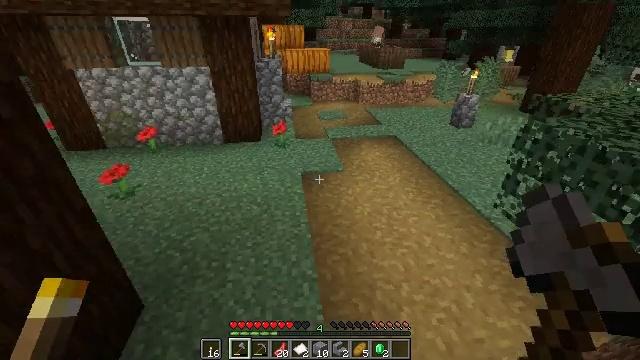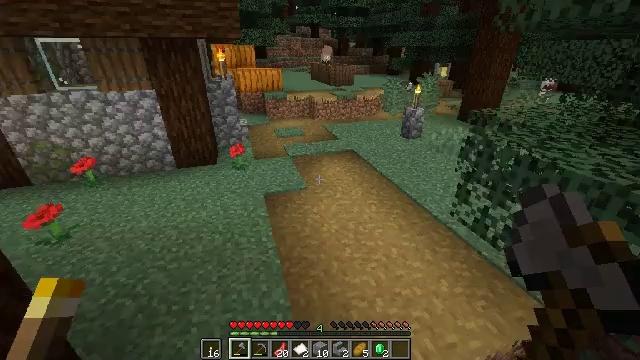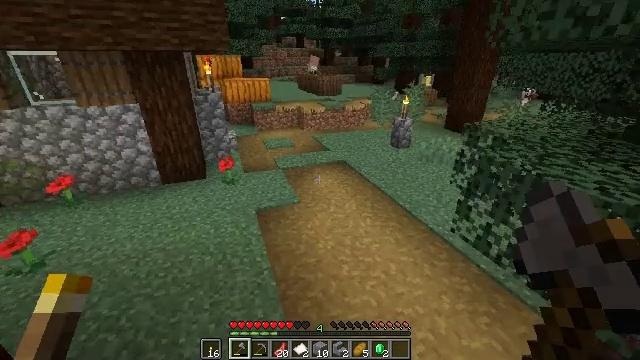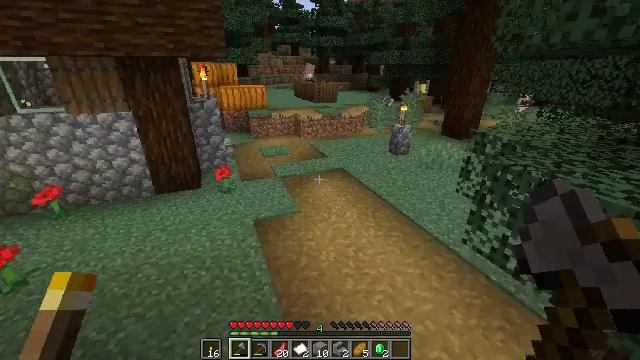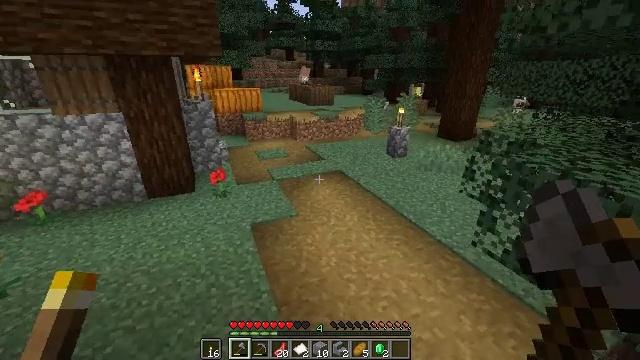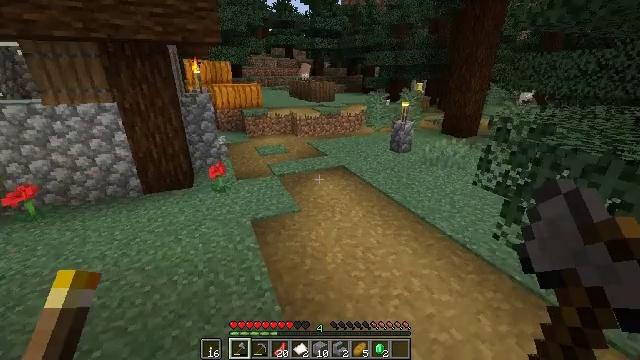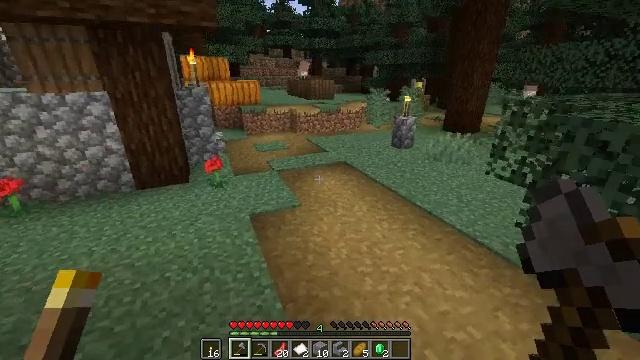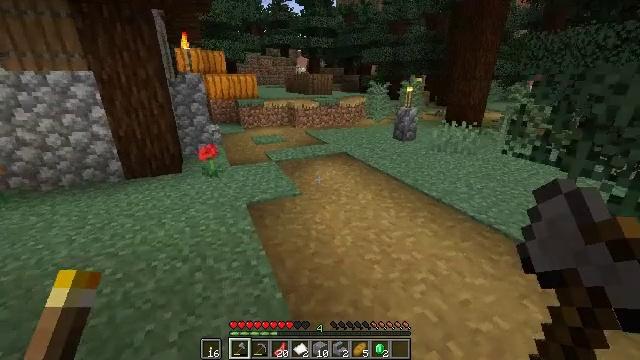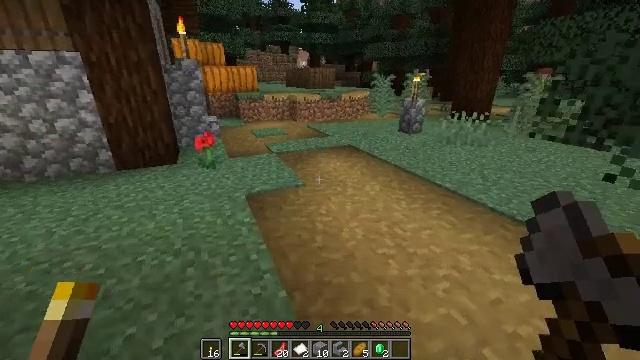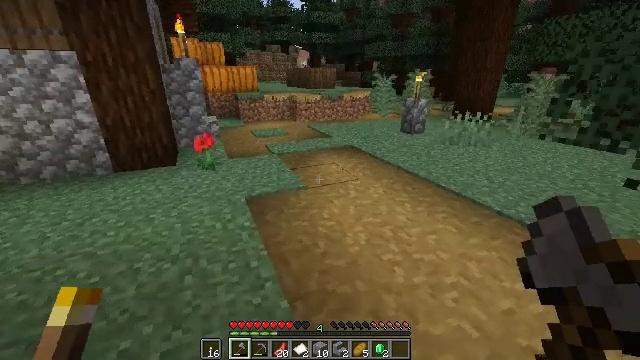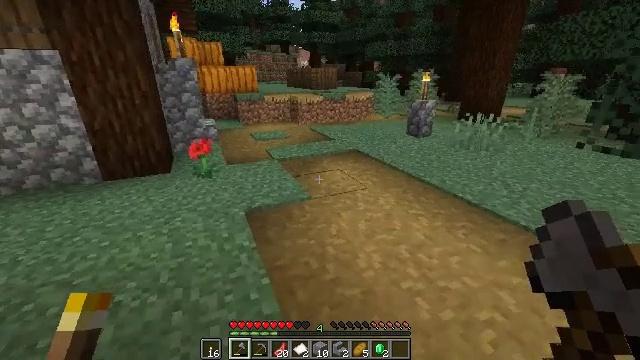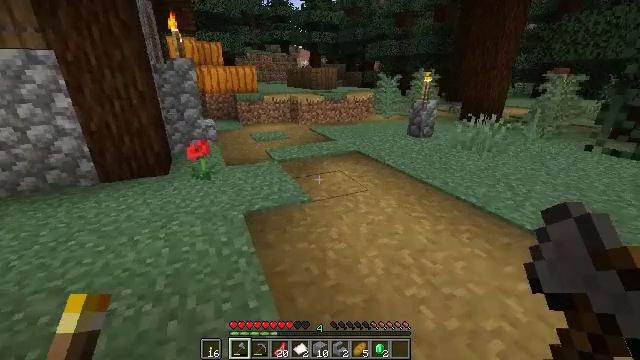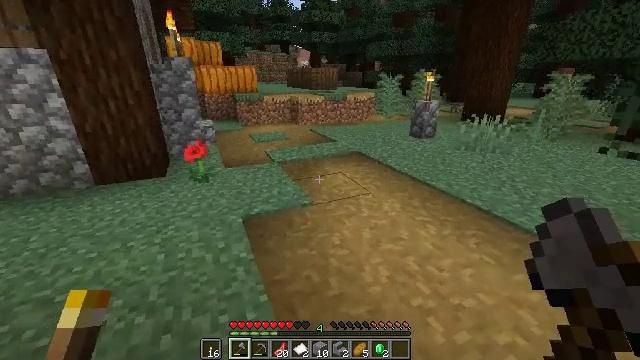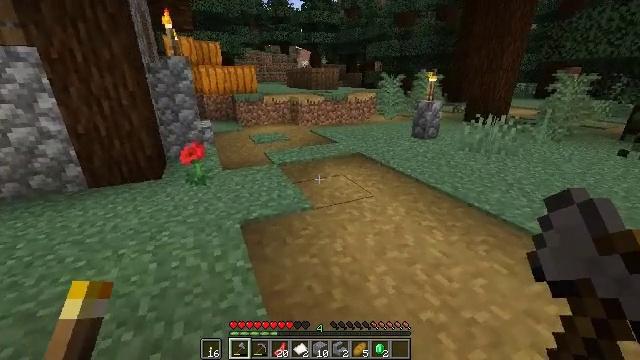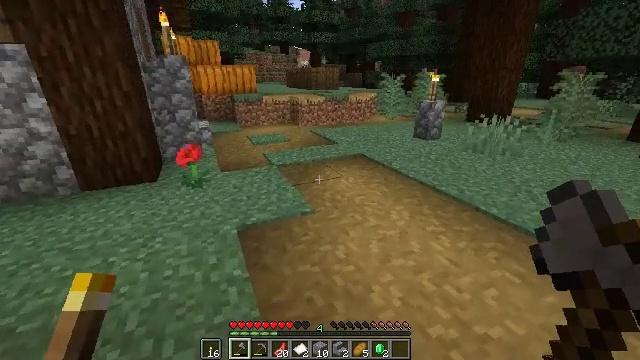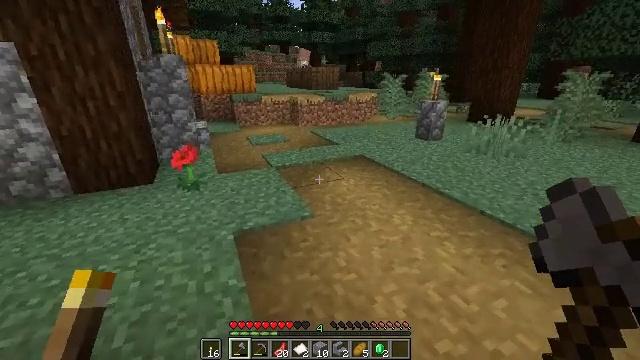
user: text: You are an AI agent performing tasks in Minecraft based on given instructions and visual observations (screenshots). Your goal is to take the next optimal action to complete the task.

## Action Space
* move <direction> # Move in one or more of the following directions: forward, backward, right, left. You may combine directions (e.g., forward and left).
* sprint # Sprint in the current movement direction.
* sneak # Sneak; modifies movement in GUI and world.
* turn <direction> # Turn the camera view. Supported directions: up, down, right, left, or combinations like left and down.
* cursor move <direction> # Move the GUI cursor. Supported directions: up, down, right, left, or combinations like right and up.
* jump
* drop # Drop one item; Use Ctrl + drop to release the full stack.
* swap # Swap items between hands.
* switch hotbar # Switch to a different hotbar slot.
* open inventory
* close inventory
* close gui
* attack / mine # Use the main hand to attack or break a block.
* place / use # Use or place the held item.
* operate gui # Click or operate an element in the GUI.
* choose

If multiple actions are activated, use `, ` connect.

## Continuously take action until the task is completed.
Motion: motion action
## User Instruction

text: Retrieve the spruce trapdoor by mining.
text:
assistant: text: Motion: move forward, turn right and up
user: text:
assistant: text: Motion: move forward, turn right and up
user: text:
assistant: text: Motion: move forward, turn right and up
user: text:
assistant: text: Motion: move forward, turn right
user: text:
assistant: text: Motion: move forward
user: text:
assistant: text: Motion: move forward
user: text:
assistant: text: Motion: move forward
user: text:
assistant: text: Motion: move forward
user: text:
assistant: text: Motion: move forward
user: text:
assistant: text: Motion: move forward
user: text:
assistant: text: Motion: no_op
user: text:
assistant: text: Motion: no_op
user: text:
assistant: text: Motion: move forward
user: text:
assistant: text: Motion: move forward
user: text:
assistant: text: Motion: no_op
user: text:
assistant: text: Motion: no_op
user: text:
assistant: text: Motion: move forward
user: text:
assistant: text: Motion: move forward
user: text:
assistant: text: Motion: move forward
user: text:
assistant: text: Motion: move forward
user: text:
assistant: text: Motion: move forward
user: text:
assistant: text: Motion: move forward
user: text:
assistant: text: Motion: move forward
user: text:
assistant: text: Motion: move forward
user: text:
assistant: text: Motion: move forward
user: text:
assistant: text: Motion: move forward
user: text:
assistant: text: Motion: move forward
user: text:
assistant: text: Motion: move forward, turn left
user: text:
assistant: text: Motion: move forward, turn left
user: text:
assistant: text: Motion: move forward, turn left and up